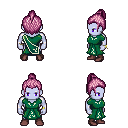
a pixel art fantasy rpg character, male body template, dark elf, purple skin, sash dress, magenta pants, pink short topknot hairstyle, bracelets, maroon shoes, four views (front, back, left, right), 2x2 character sprite sheet, small pixel art, hard edges, no anti-aliasing